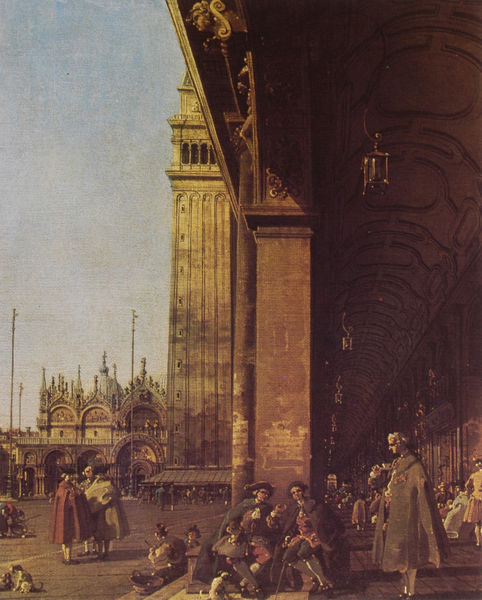
Titel: Piazza S. Marco: looking East from the South-West Corner
Künstler: Canaletto (Antonio Canal)
Standort: London
Institution: National Gallery
Schlagwörter: blau, gemälde, gruppe, himmel, mann, umhang, weiß, himmerl, menschen, sitzen, stadt, abend, braun, cafe, frankreich, frau, hell, hut, hüte, kopfbedeckungen, lampe, lampen, laterne, laternen, licht, männer, pfeiler, säule, säulen, blick, dach, gebäude, hund, hunde, rot, tiere, gespräch, malerei, mützen, architektur, barock, bild, diskutieren, gesten, herr, öl, horizont, kirche, sonne, mantel, leuchte, england, gotik, renaissance, rokoko, genre, kinder, turm, adelige, perücke, sommer, bogen, fassade, italien, perspektive, unterhaltung, vedute, venedig, giebel, sonnenuntergang, markt, platz, kuppel, ölgemälde, treppe, soldaten, zopf, stufen, galerie, gruppen, flucht, bögen, katze, gang, arkade, gewölbe, glockenturm, palast, palazzo, balustrade, dom, tauben, uniform, mäntel, dreispitz, ölmalerei, rathaus, arkaden, sandstein, dienst, triforium, doge, marktplatz, kaufleute, cape, laubengang, karneval, pisa, canaletto, klassisch, campanile, basilika, lisenen, paare, tonnengewölbe, lisene, blendbögen, neogotik, piazza, markus, san marco, dogenpalast, markusplatz, schattne, meditteran, kavalier, san, markuskirche, big ben, plaz, marco, dogen, vendeig, guardi, libreria, campanele, männer im gespräch, prokuratien, s.marco